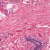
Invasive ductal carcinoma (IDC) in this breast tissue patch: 0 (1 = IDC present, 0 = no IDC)